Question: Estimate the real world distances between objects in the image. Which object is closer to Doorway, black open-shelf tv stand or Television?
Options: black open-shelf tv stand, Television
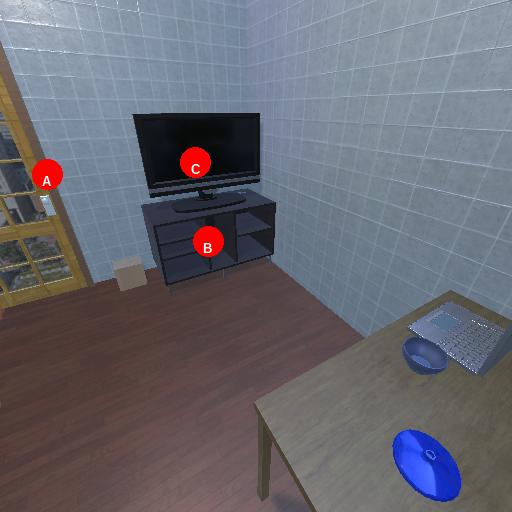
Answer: black open-shelf tv stand